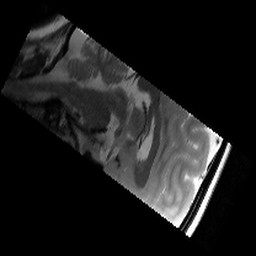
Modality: T2w
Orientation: sagittal
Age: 18
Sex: female
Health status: healthy
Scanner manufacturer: siemens
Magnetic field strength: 3 T
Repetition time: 6 s
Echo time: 0.064 s